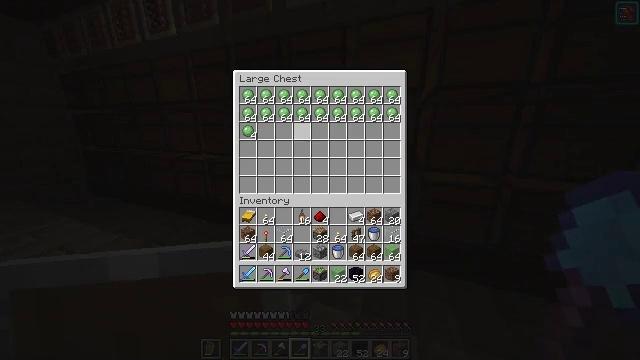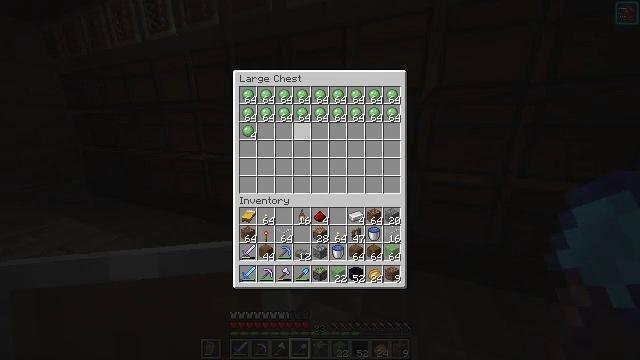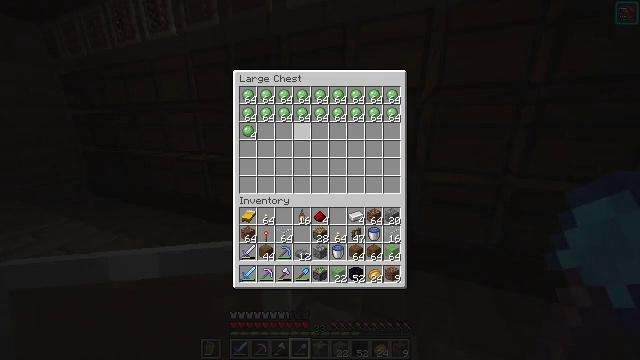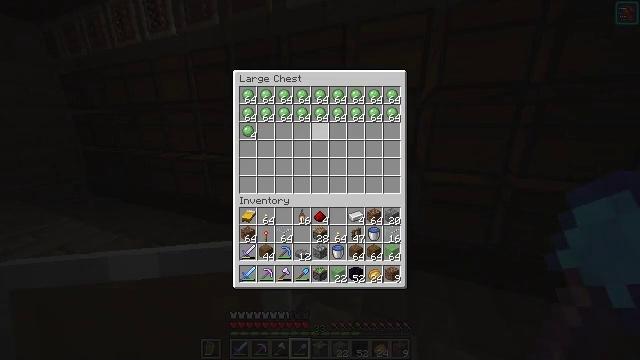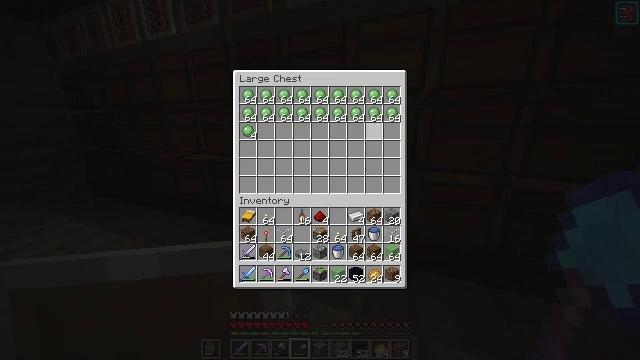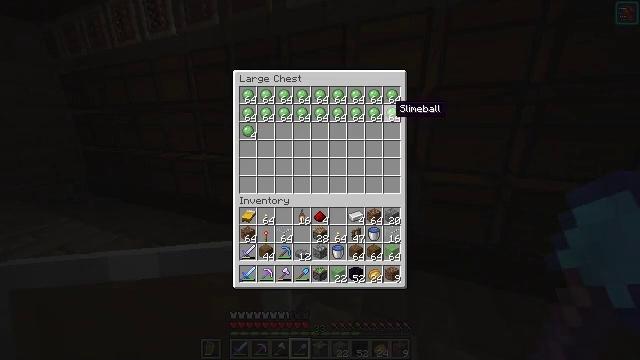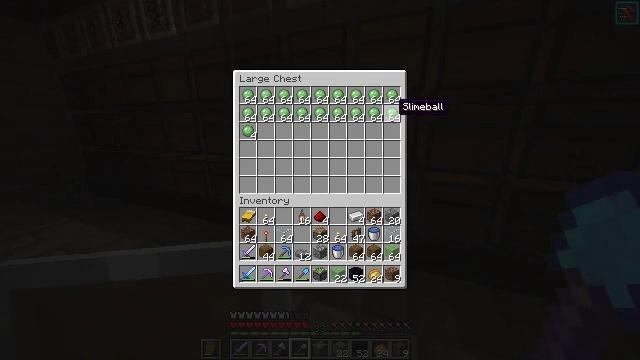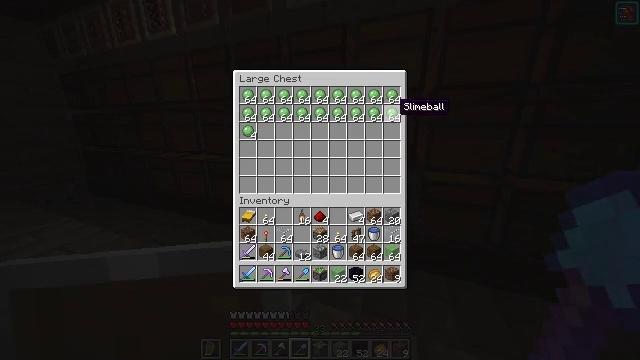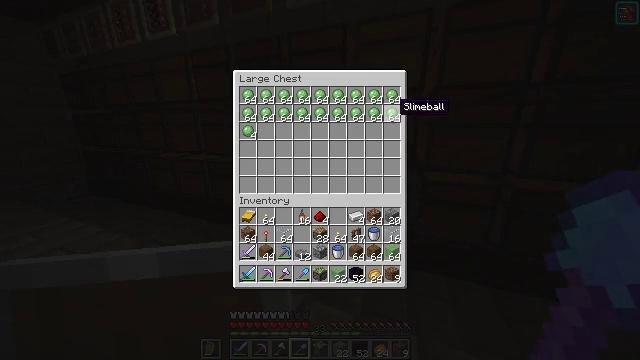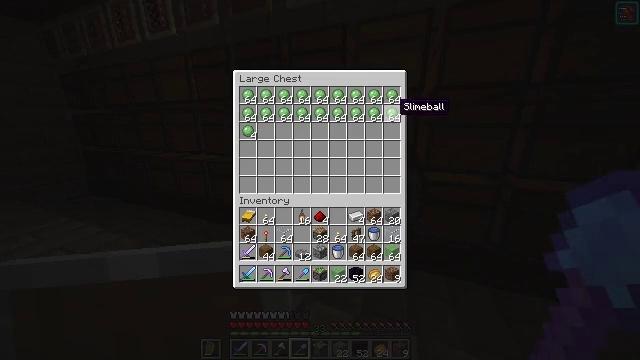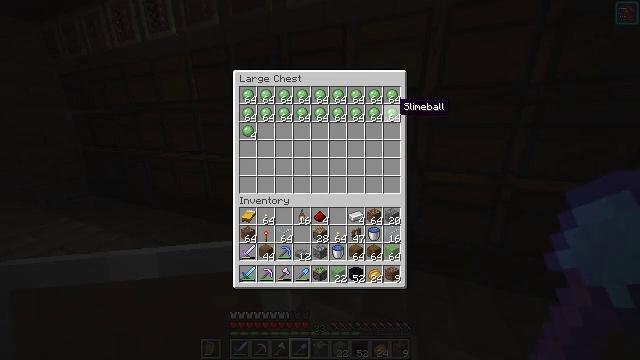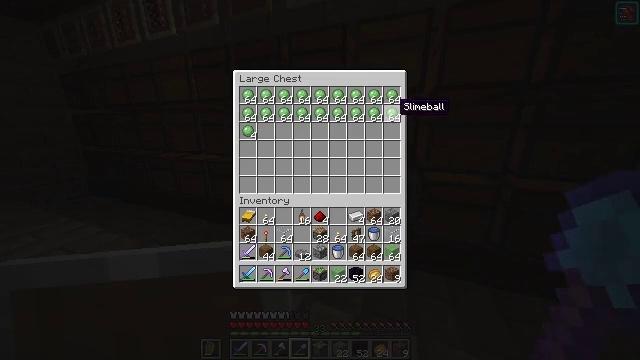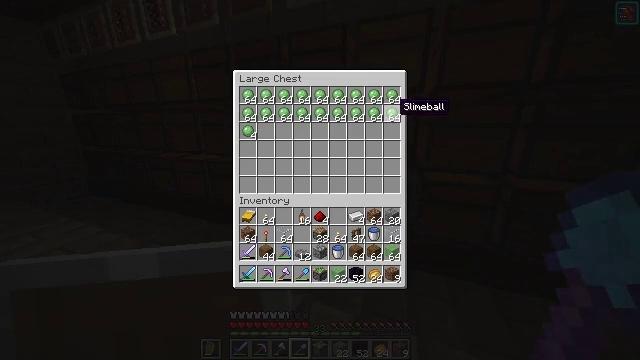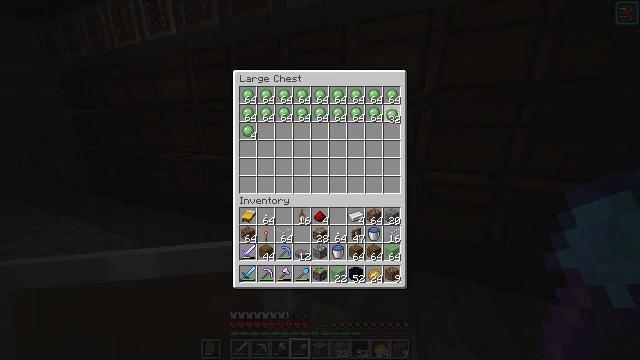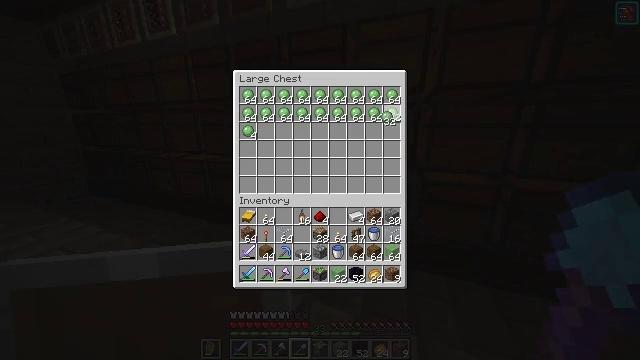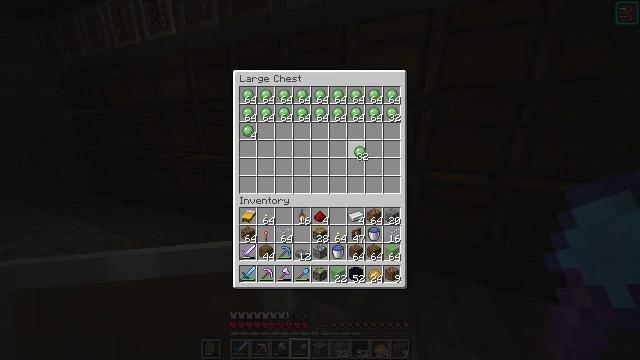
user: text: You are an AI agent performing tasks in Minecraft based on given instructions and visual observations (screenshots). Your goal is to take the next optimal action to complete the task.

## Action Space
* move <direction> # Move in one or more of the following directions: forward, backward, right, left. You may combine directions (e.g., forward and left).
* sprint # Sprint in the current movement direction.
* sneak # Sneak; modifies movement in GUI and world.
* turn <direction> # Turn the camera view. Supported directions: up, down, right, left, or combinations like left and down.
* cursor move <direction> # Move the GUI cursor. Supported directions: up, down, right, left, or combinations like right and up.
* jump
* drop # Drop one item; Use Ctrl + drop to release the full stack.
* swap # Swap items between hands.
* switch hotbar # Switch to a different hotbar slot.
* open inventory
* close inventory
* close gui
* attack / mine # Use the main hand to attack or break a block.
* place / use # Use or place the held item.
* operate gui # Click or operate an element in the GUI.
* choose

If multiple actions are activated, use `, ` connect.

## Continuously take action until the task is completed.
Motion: motion action
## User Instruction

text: In the crafting table, craft a sticky piston.
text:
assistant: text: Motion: no_op
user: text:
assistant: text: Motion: no_op
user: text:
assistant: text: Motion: cursor move right
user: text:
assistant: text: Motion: cursor move right and up
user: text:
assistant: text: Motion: cursor move right
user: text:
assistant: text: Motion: no_op
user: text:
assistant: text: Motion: no_op
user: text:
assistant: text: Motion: no_op
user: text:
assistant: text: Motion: no_op
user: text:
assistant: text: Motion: no_op
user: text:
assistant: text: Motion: no_op
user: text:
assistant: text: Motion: no_op
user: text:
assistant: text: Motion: choose
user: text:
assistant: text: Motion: no_op
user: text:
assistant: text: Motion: cursor move left and down
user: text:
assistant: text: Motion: cursor move left and down
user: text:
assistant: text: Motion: cursor move left and down
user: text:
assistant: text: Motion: no_op
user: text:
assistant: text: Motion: no_op
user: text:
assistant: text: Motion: no_op
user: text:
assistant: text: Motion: no_op
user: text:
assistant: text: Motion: no_op
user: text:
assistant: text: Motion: no_op
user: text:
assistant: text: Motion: no_op
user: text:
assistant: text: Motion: no_op
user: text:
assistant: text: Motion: no_op
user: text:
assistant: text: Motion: no_op
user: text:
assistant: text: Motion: no_op
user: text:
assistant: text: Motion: no_op
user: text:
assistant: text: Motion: no_op